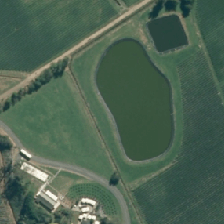
Land cover: lake_pond